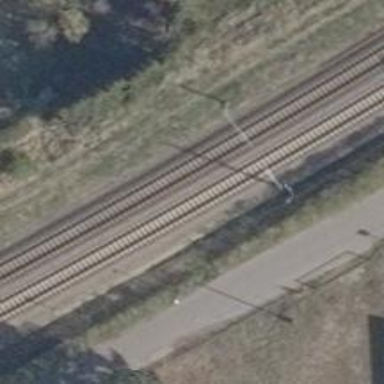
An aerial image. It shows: Railway signal.